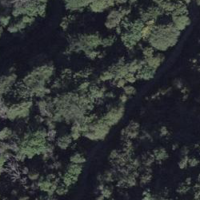
EUNIS habitat code: 44
Species observed at this site:
Phytolacca americana